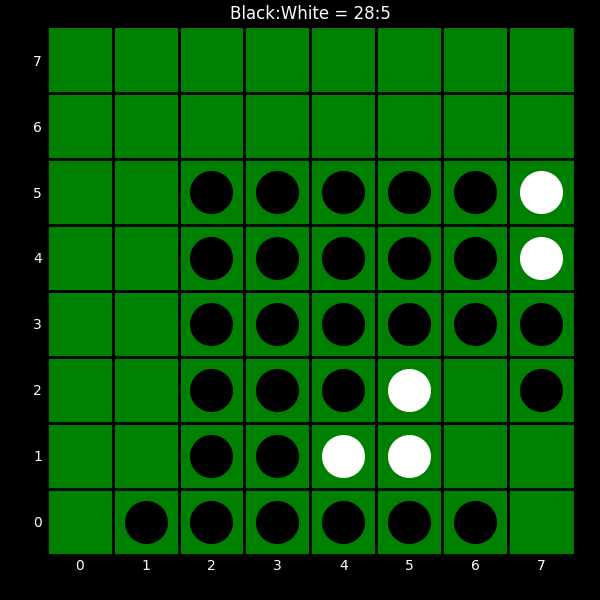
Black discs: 28
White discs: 5